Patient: sex F, age 43
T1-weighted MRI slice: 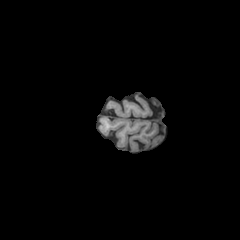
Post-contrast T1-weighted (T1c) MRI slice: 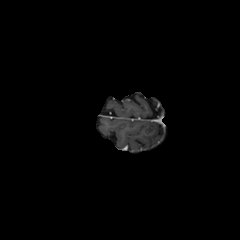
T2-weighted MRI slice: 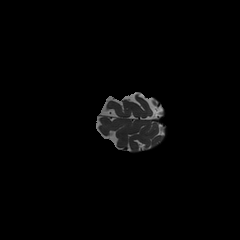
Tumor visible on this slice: no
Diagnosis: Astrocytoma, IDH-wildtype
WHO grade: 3